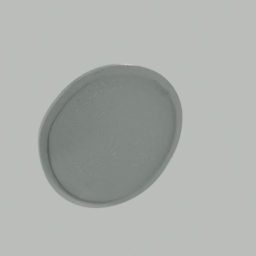
Label: tools